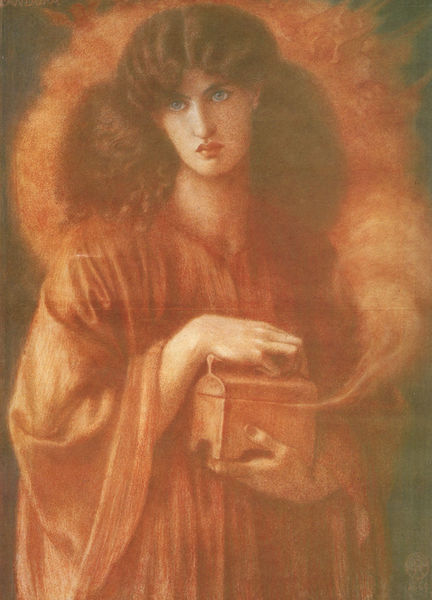
Titel: Pandora
Künstler: Dante Gabriel Rossetti
Institution: Faringdon, Collection of the Faringdon Trust, Buscot Park
Schlagwörter: blau, dunkel, gemälde, frau, frisur, haar, kleid, mund, nase, orange, blick, rot, wolke, augen, hände, rauch, auge, gewand, haare, england, lippen, locken, leer, nebel, dampf, jugendstil, weib, unscharf, truhe, kiste, james, verschwommen, schatulle, kästchen, rote lippen, volle lippen, rosetti, vollmundig, pandora, blick ins leere, 1890, voler mund, belämmert, narrenkastl